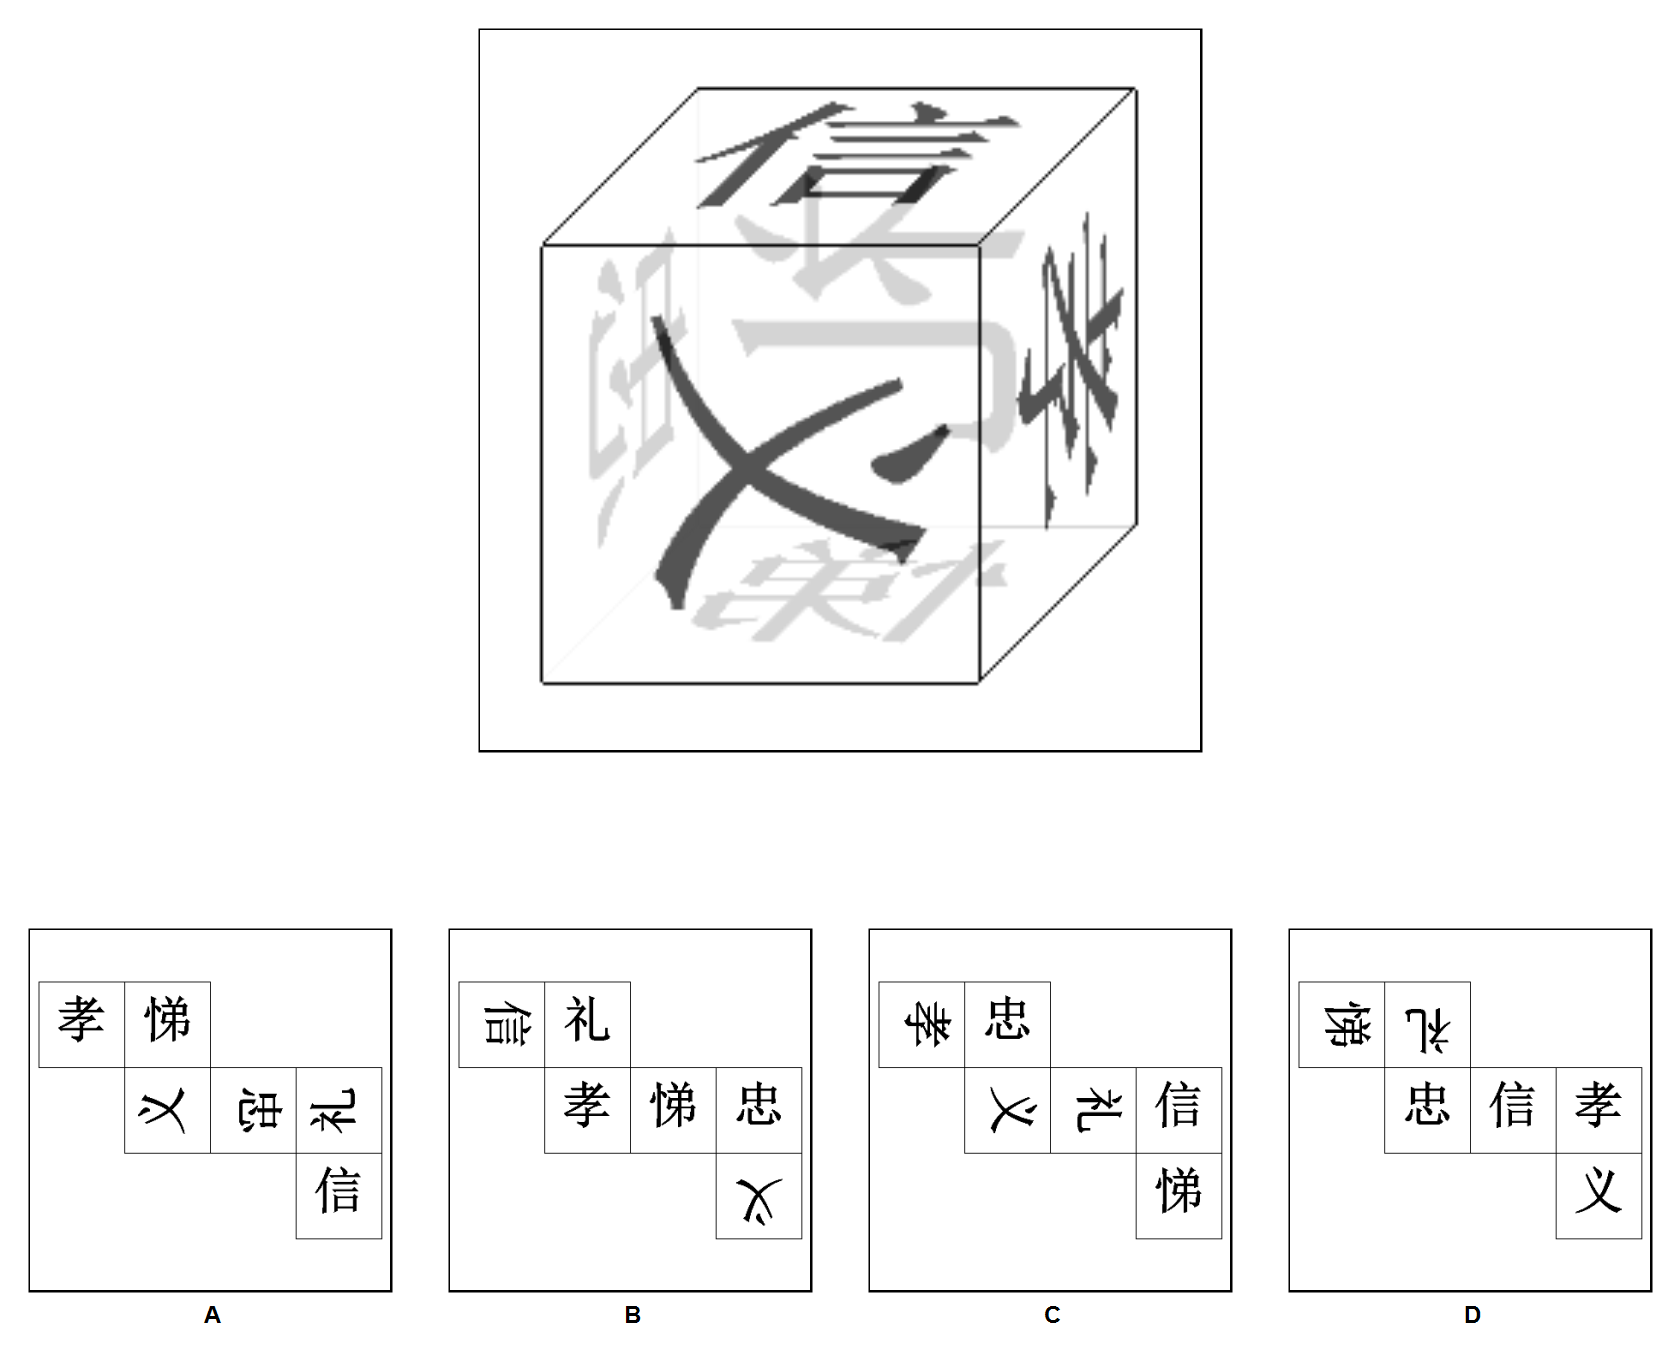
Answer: C